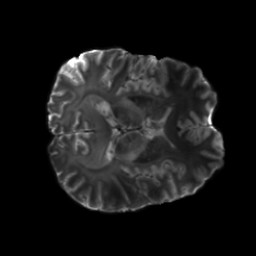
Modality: T2w
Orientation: axial
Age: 30
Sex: male
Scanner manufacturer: siemens
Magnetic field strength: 6.98 T
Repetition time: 7.776 s
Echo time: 0.076 s